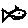
Label: fish